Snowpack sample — Loveland Pass, Silver Plume, Colorado, USA (1/12/25, 11:40 AM MST)
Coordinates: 39.66, -105.88
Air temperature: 7 °F
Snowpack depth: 140 cm
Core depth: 10 cm
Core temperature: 41 °F
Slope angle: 11°, slope face: 30°
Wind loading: high
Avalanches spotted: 2
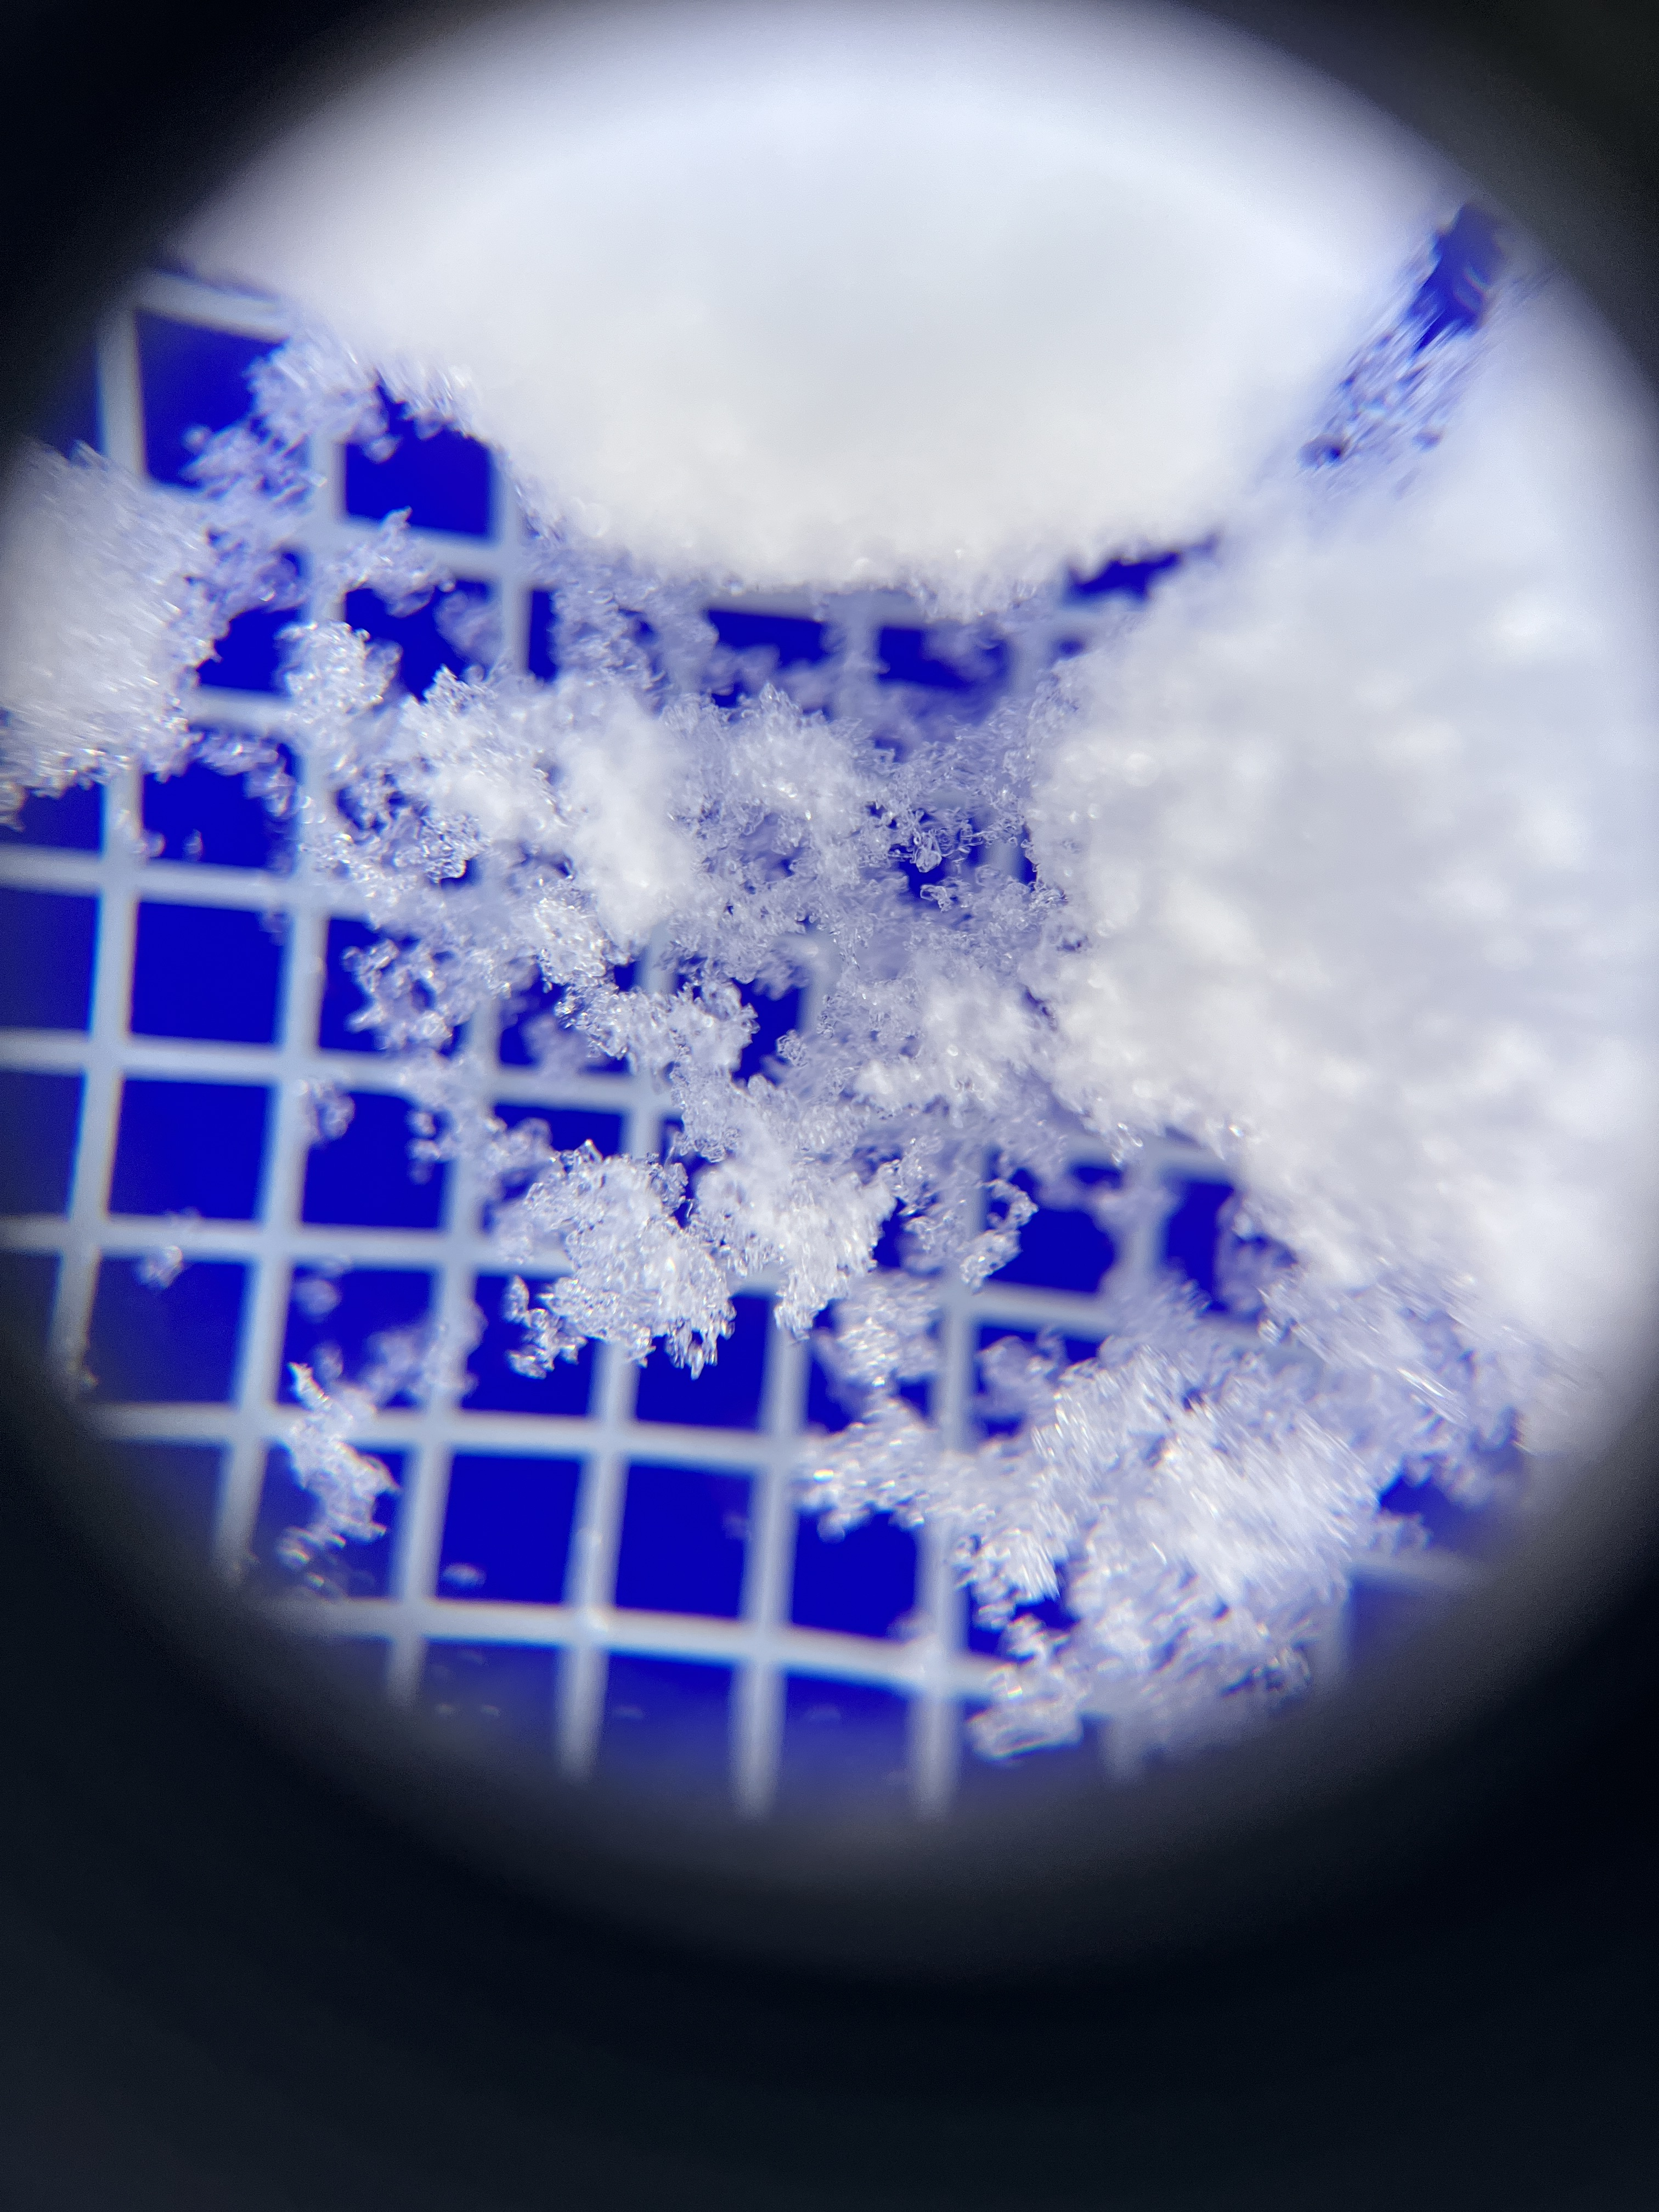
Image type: magnified_profile
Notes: Pilot using slightly modified coring method that took too large segment for snow profile picturing, advised not to use in higher level models. Two avalanche on south face nearby, partially cloudy with light snow in the last 24 hours. Lots of wind loading on eastern features.